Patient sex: M
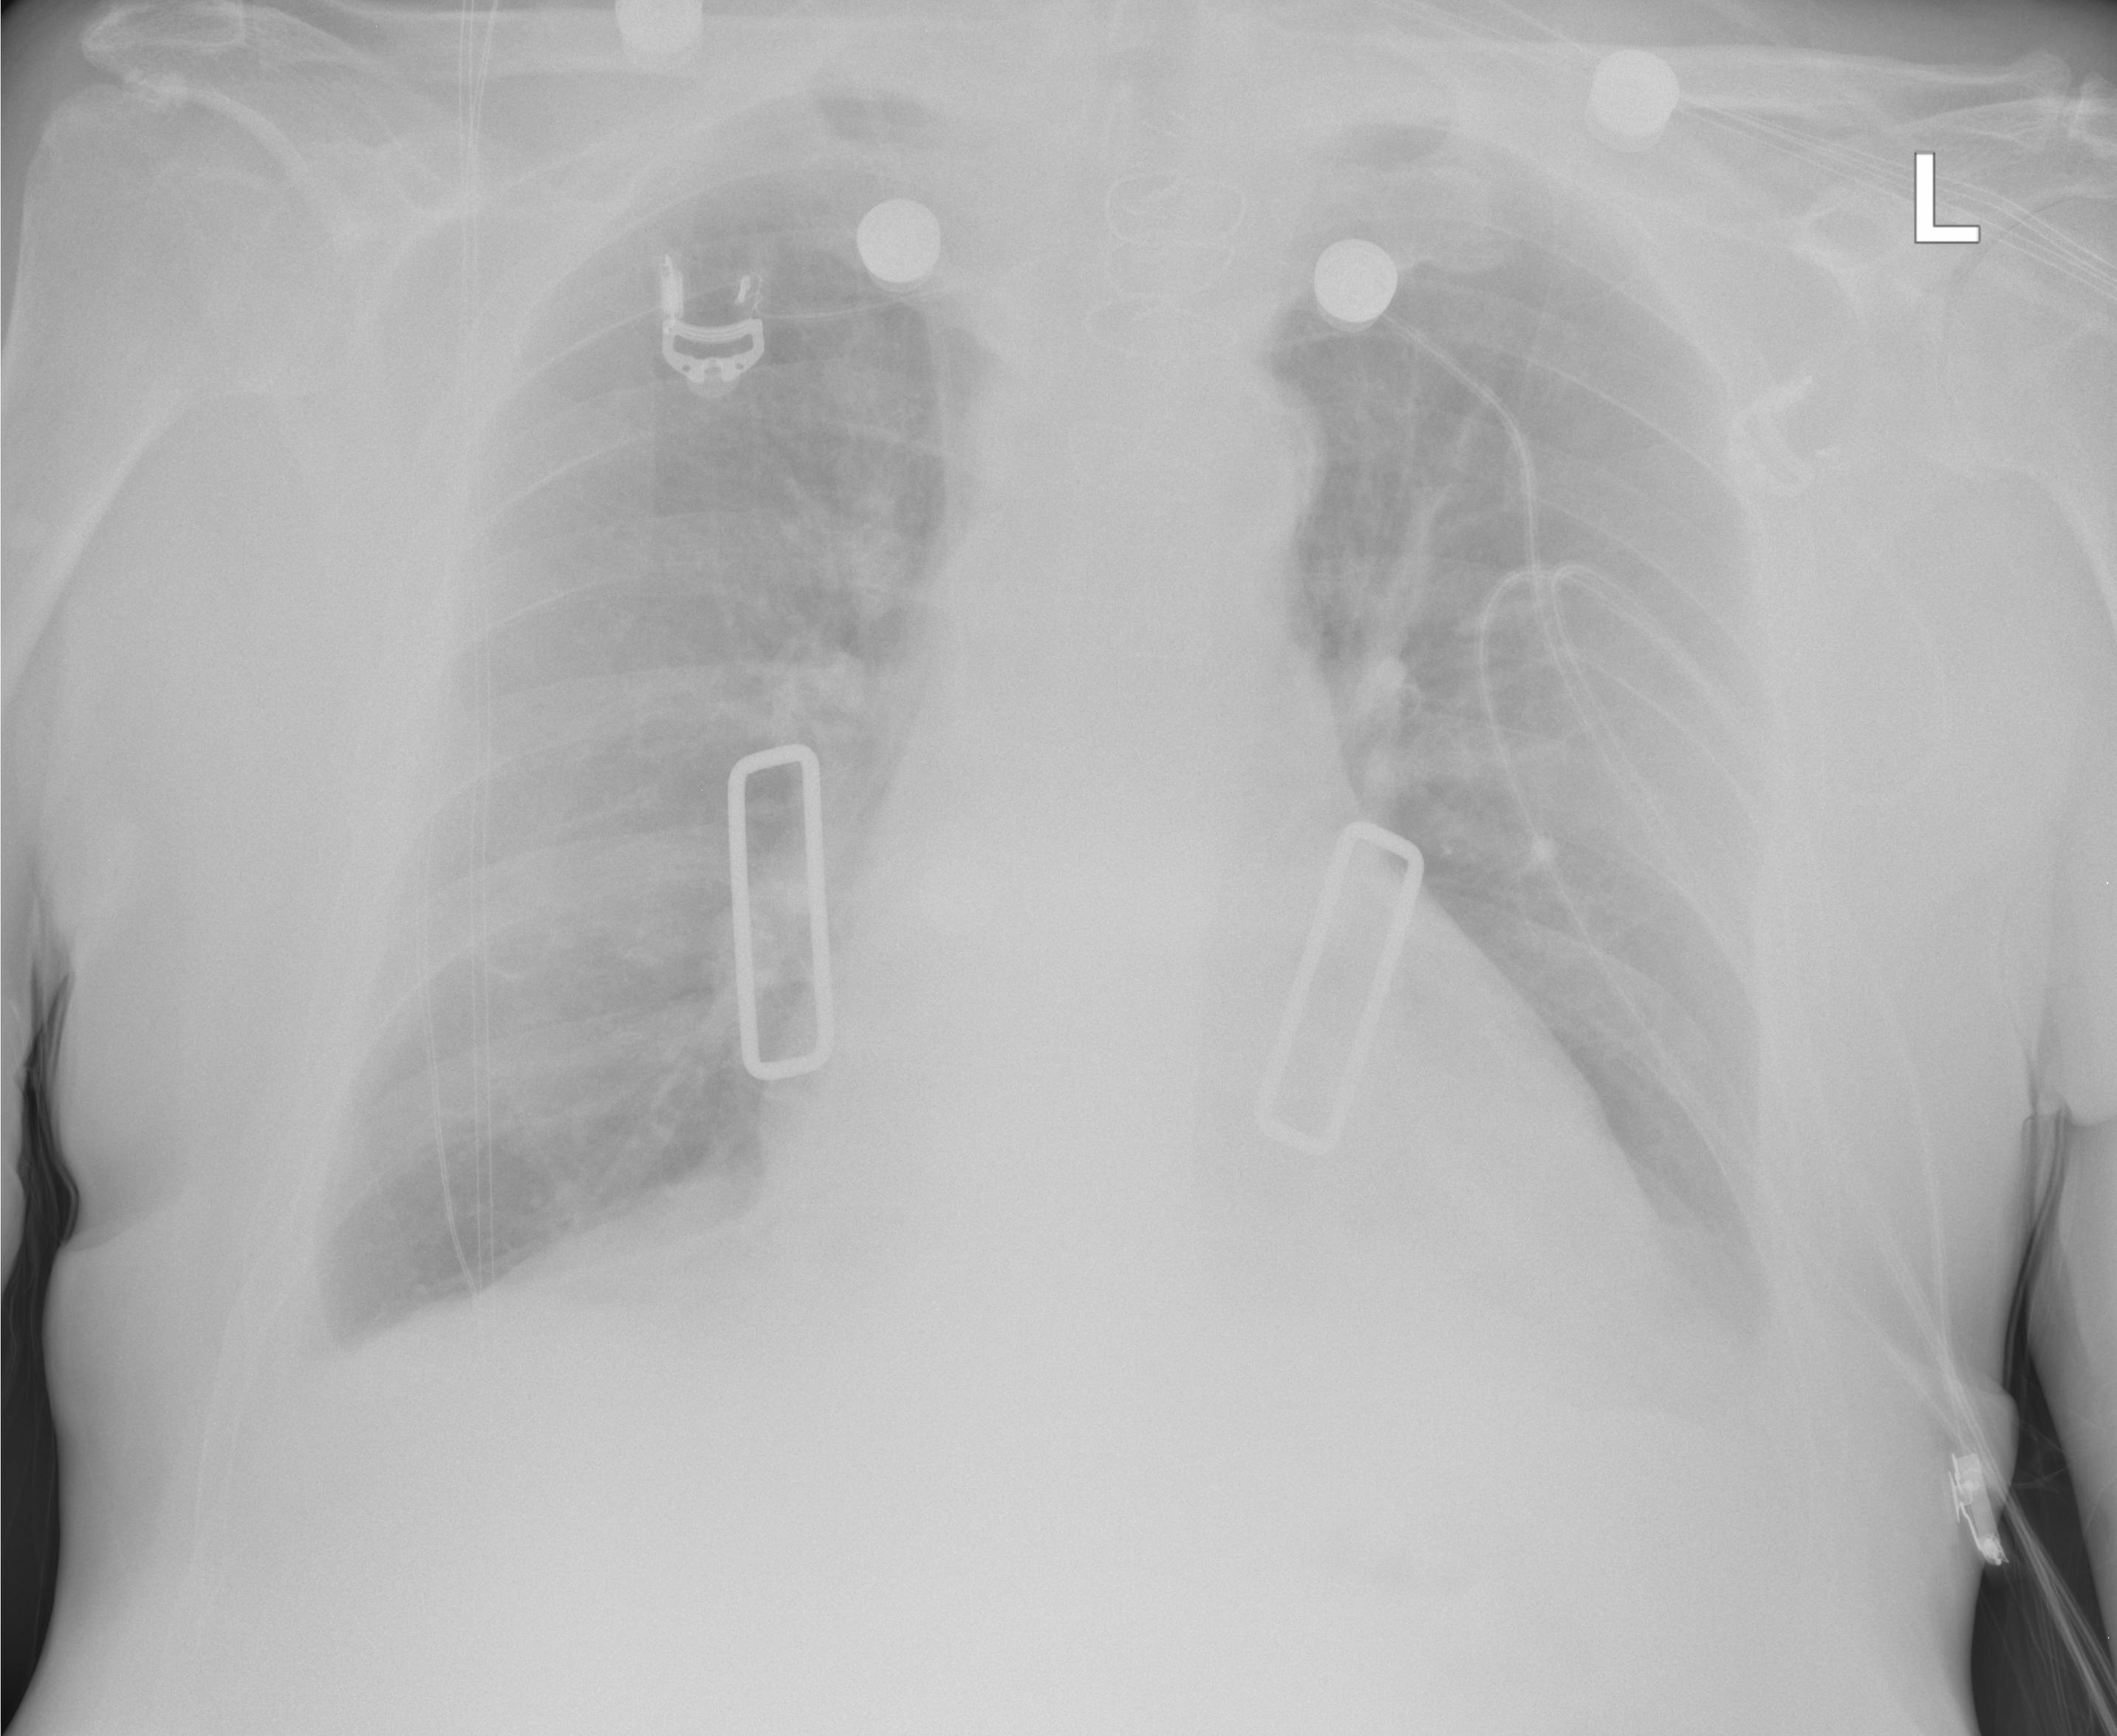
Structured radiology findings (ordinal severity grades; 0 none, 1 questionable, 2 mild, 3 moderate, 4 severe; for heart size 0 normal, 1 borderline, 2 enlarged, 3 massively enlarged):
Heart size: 2
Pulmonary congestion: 2
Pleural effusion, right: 1
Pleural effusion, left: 2
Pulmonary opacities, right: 2
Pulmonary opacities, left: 0
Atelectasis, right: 0
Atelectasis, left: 2